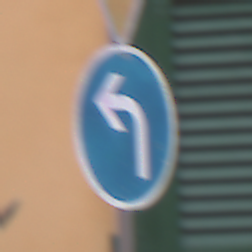
Verkehrszeichen: VorgeschriebeneFahrtrichtungLinks
Zusatzzeichen oben: VorfahrtGewaehren
Umgebung: Outdoor, Urban
Tageszeit: Midday
Wetter: Overcast
Licht: Natural
Jahreszeit: NotSpecified
Kontrast: LowContrast